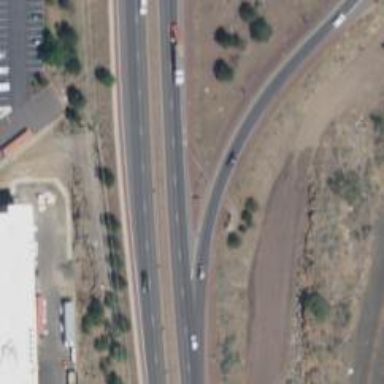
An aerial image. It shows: Trunk link highway.